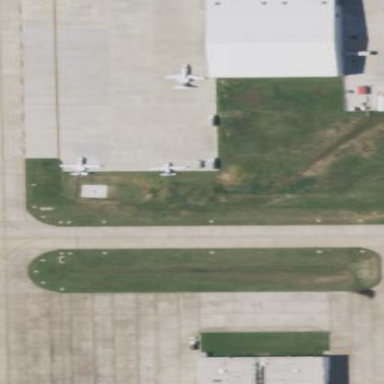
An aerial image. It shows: Apron at the airport with concrete surface.